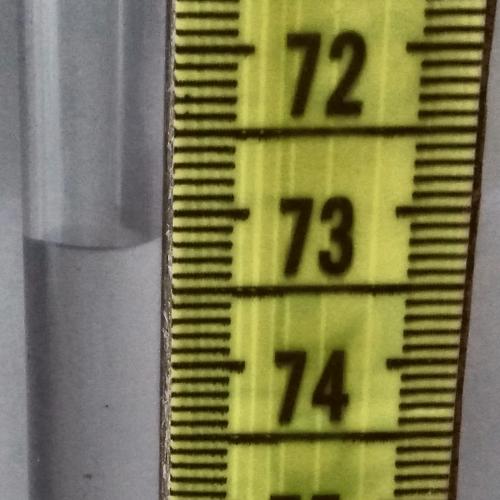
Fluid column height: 73.2 cm